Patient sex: M
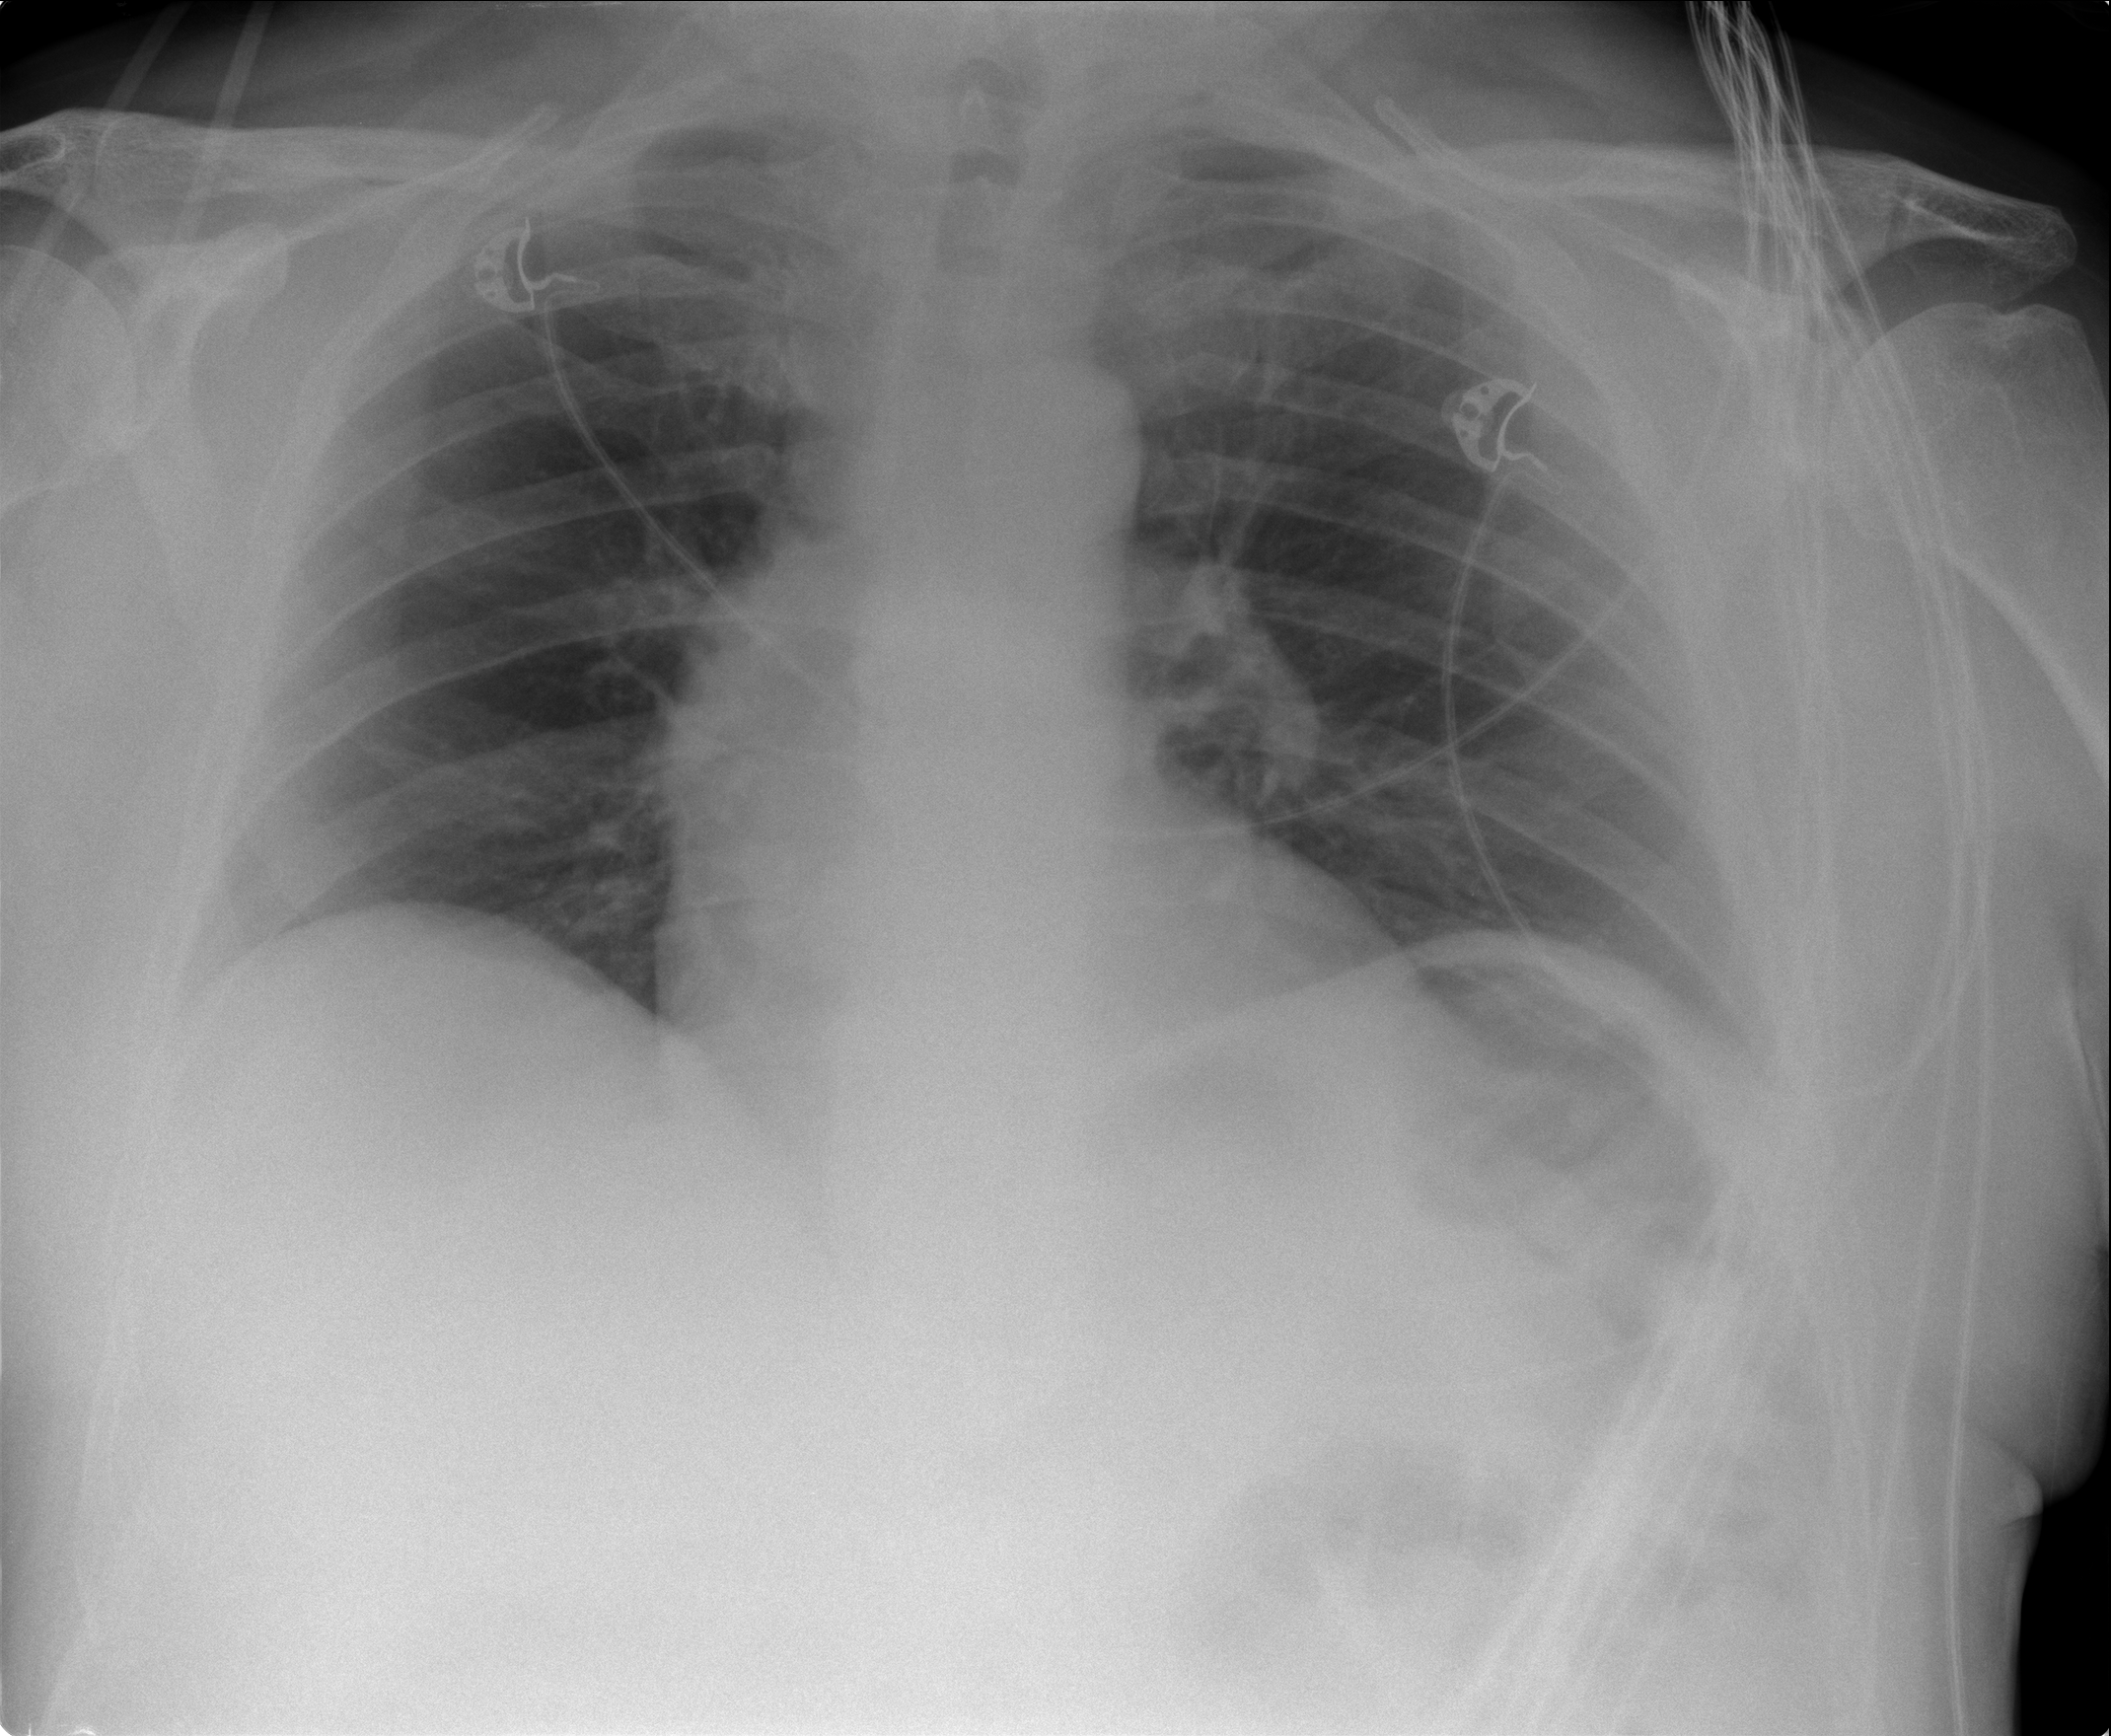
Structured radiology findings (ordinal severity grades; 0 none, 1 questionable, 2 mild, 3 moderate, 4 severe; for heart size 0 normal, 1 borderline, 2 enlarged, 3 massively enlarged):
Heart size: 0
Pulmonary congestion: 0
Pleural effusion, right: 0
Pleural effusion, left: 1
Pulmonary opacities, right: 0
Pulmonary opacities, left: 0
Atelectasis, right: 0
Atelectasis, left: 0